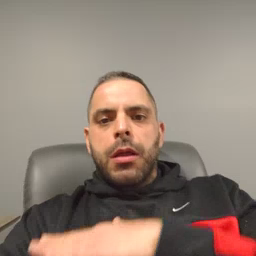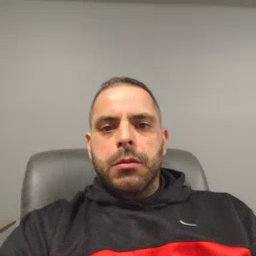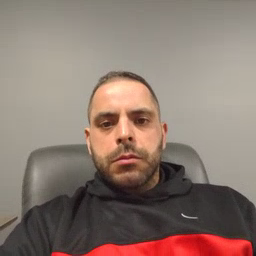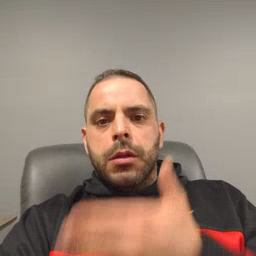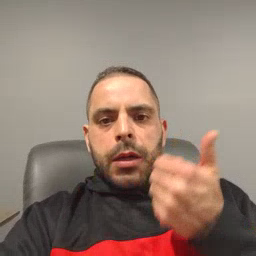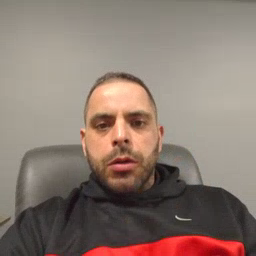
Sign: better